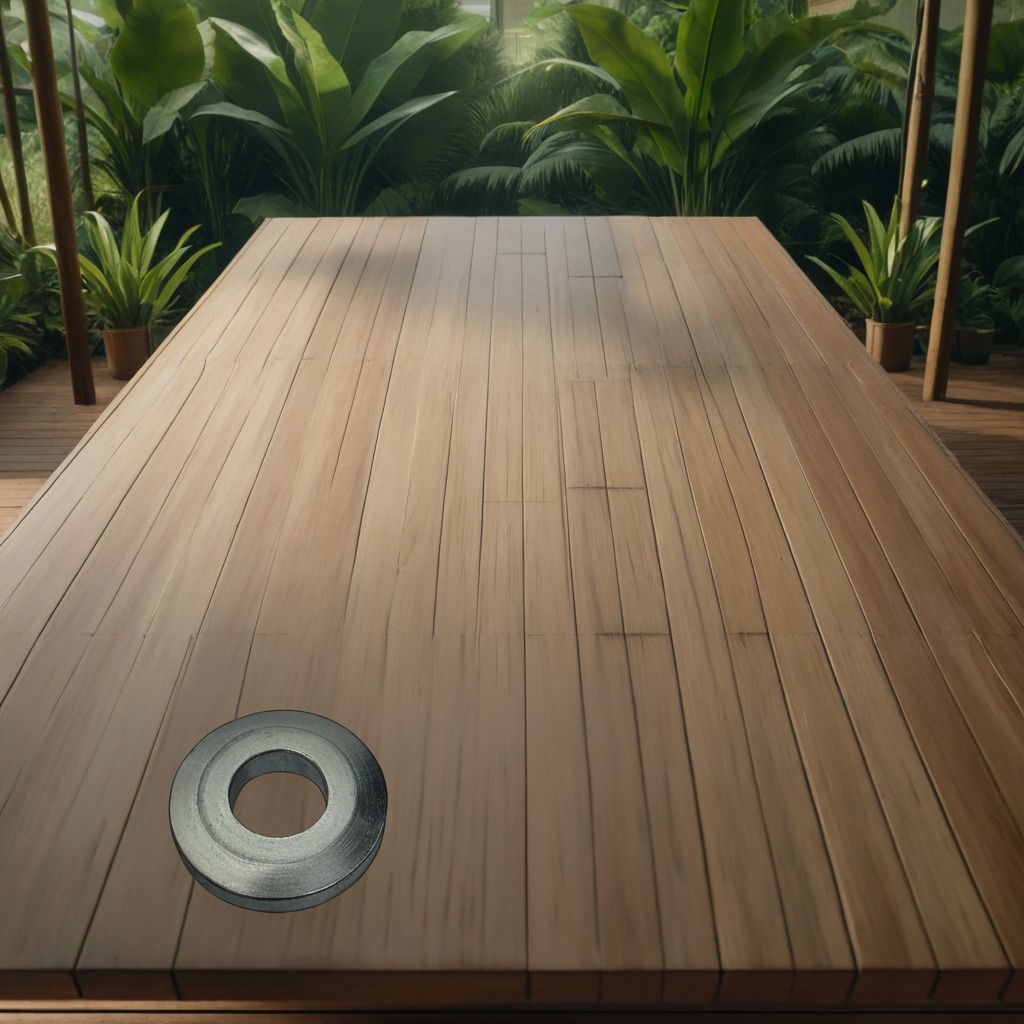
A flat metal washer is lying on the wooden table inside a jungle field workshop tent.